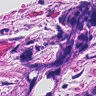
Metastatic tissue present: yes